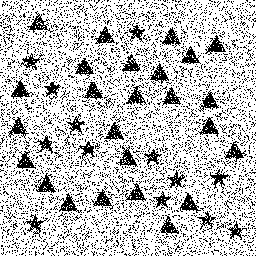
Squares: 0
Triangles: 25
Stars: 13
Total shapes: 38